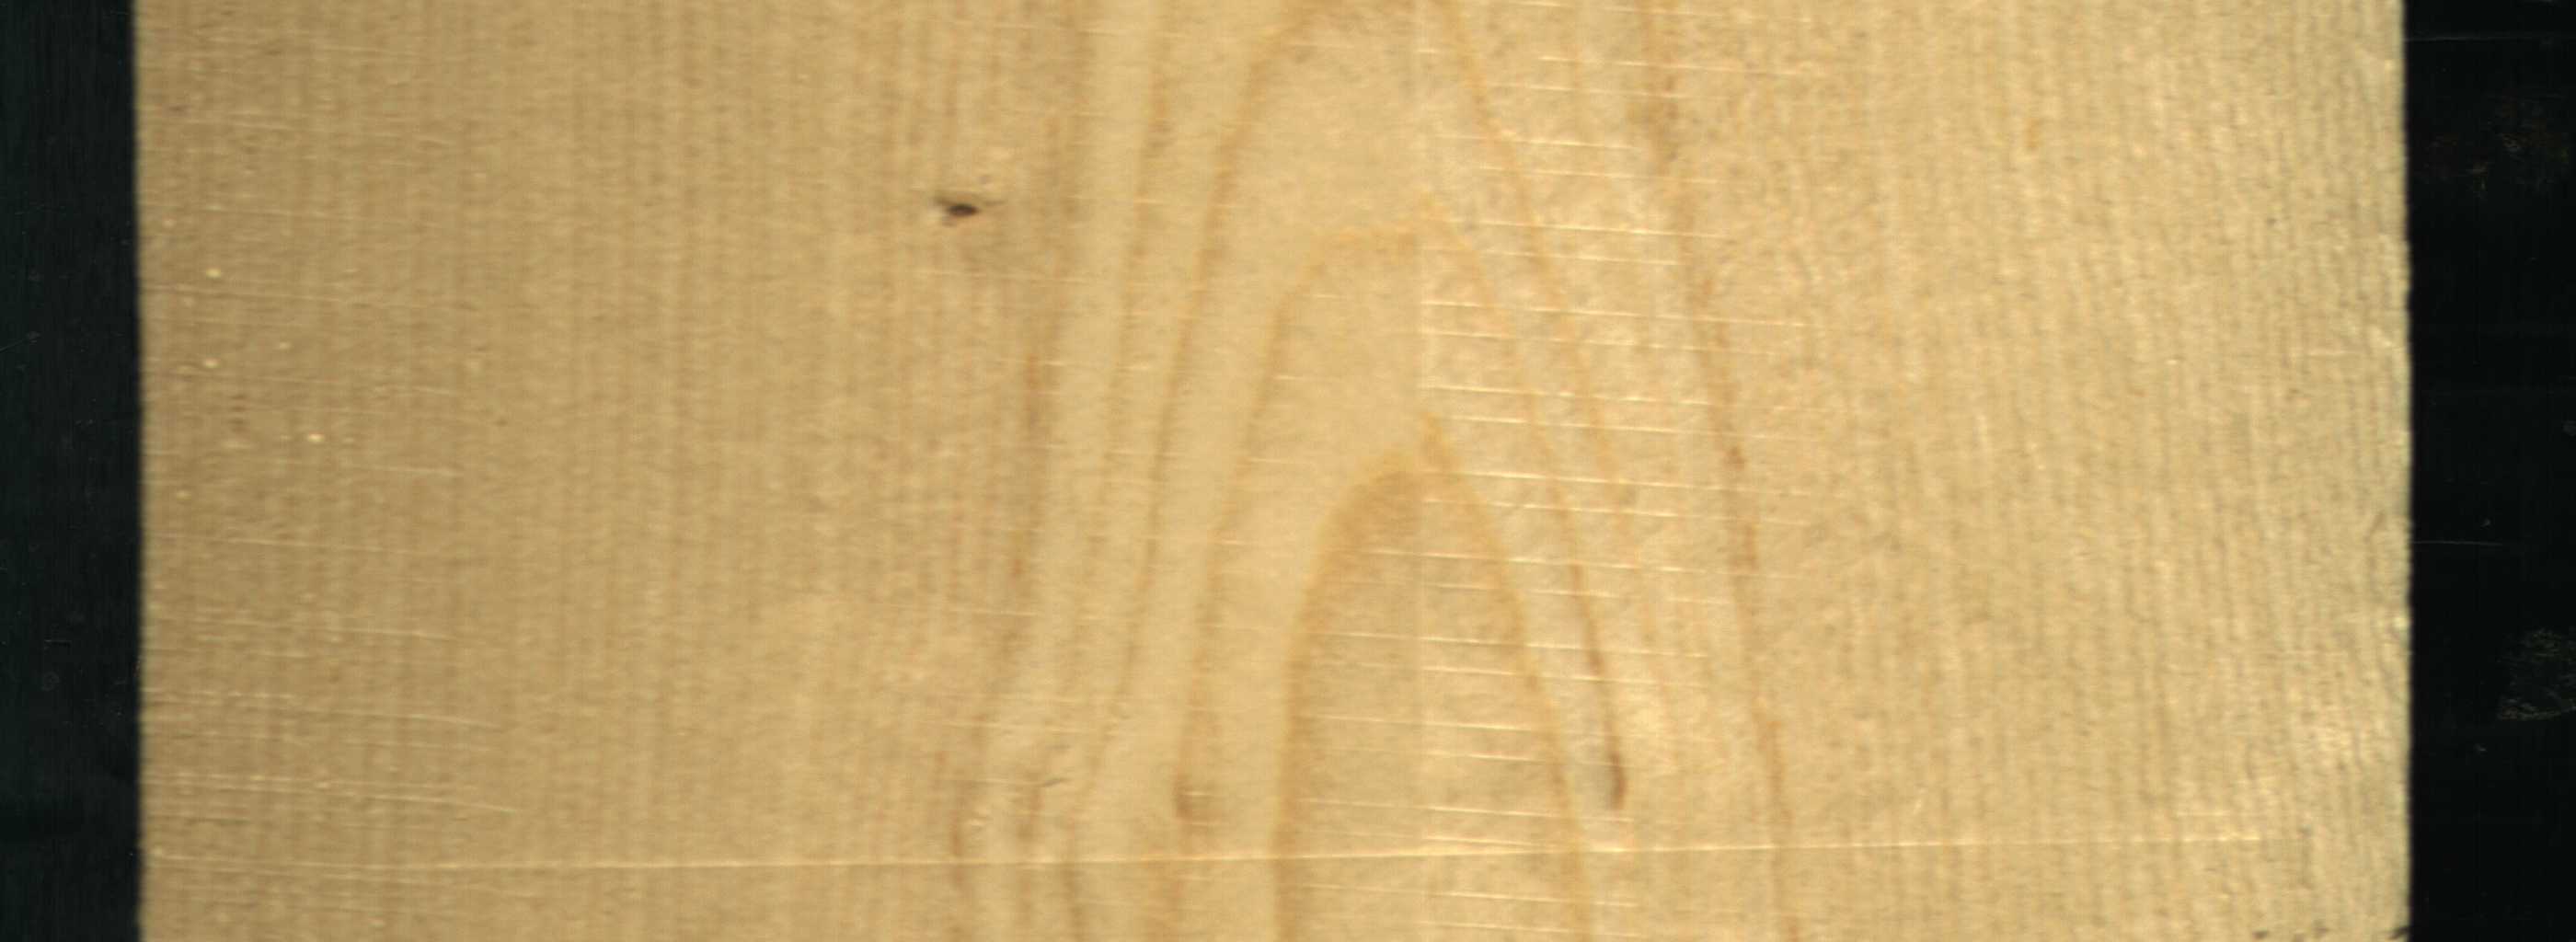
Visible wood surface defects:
Live_Knot